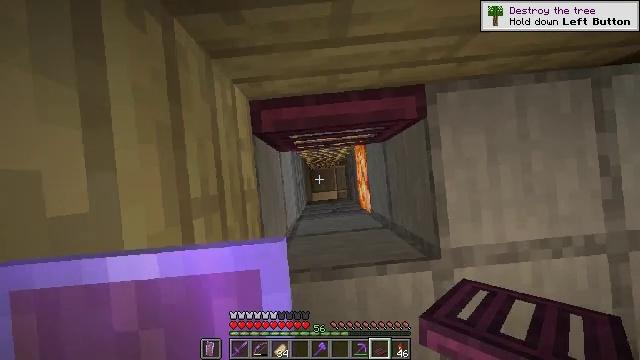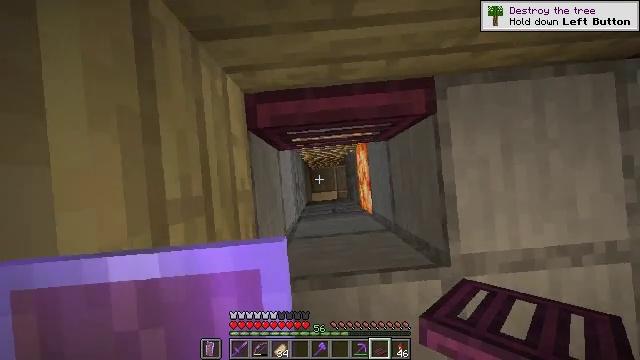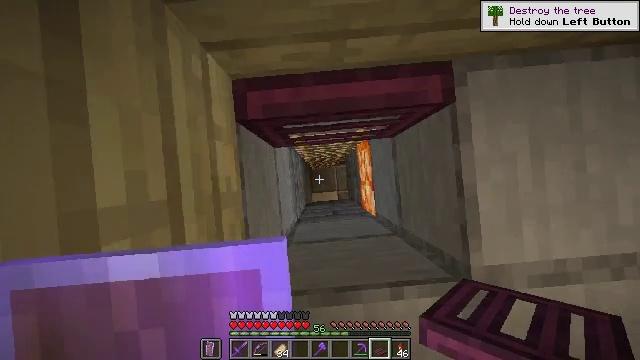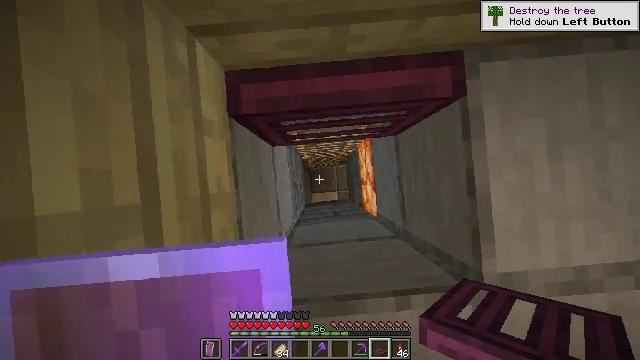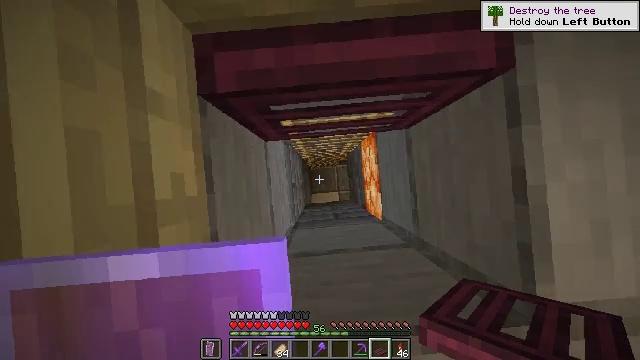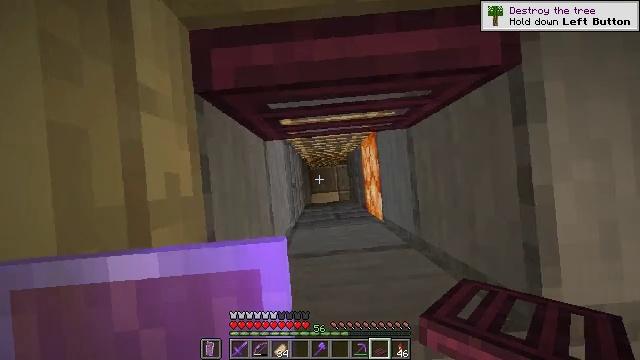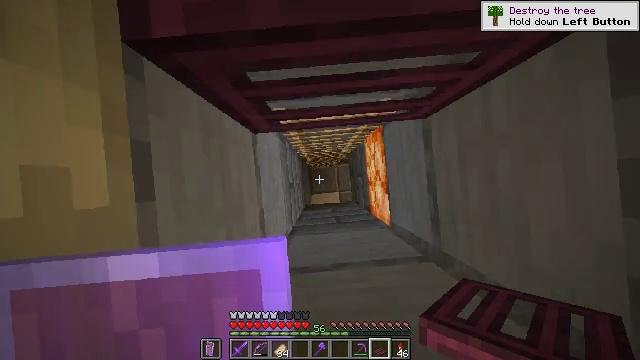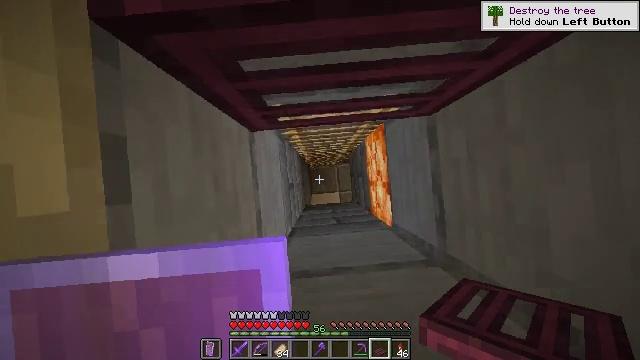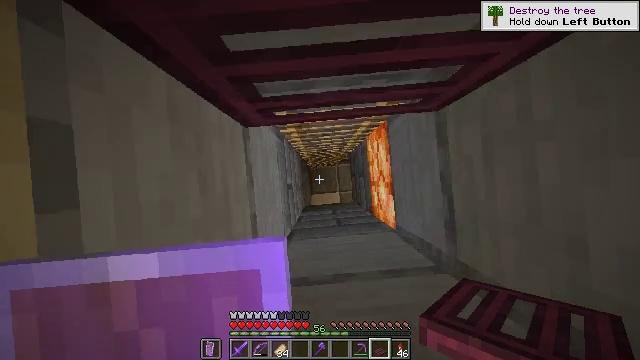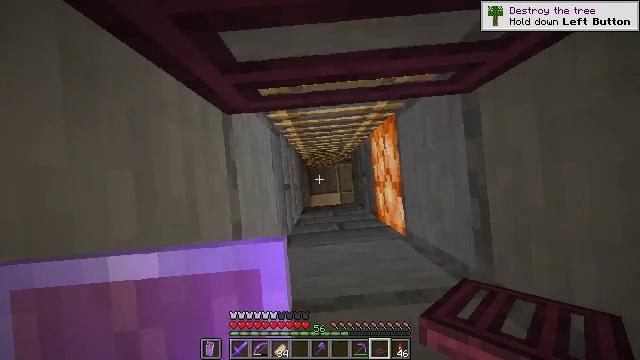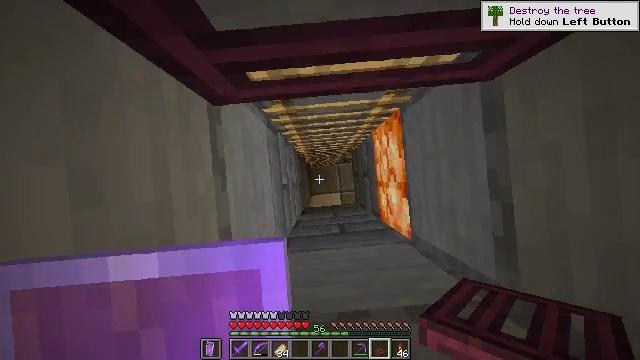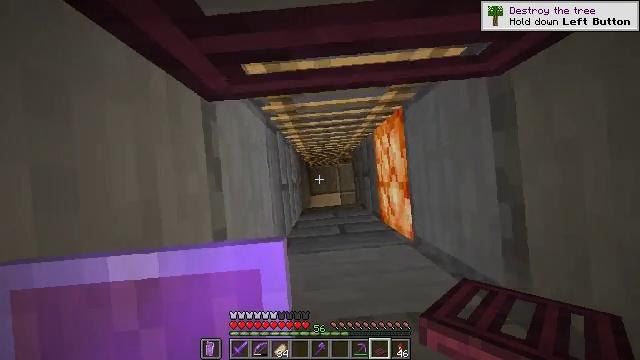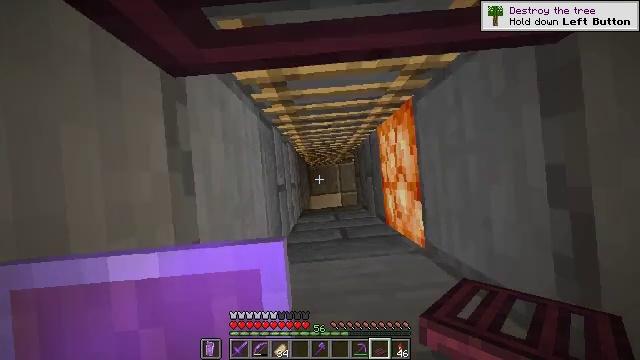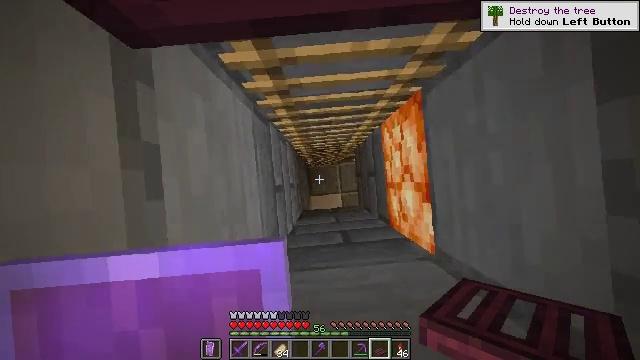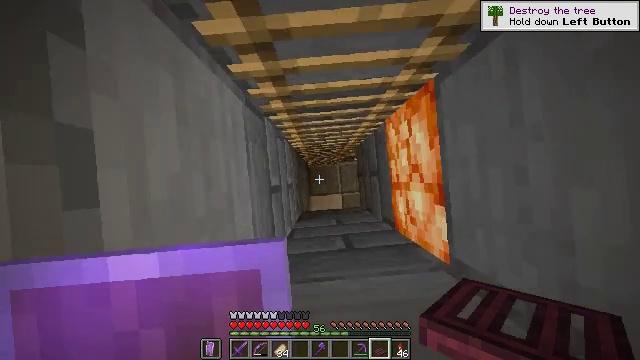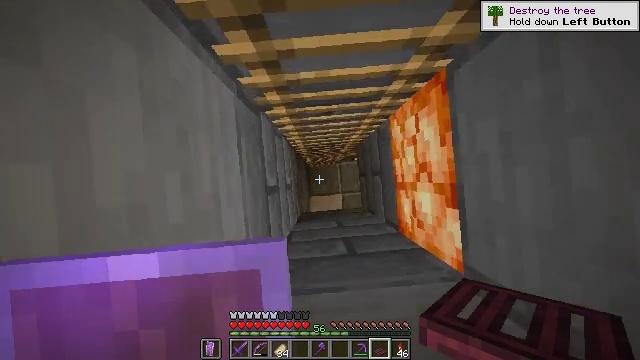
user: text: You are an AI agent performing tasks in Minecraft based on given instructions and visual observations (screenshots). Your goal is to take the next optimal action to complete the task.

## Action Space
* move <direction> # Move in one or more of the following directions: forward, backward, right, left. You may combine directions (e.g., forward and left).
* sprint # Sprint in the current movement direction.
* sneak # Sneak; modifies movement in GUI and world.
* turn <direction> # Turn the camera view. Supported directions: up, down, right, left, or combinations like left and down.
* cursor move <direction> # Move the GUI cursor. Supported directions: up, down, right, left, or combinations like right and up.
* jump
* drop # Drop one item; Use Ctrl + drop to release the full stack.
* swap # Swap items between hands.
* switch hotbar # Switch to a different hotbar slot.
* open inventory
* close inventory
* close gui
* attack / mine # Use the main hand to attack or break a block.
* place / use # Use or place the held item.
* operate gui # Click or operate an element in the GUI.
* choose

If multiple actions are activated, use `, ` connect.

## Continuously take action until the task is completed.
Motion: motion action
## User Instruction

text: Collect the ladder block.
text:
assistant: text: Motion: turn down
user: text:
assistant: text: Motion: no_op
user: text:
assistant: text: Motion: no_op
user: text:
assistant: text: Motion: no_op
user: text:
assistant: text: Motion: no_op
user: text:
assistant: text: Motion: no_op
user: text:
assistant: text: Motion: no_op
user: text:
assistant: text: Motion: no_op
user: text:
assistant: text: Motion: no_op
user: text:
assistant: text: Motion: no_op
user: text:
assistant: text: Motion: no_op
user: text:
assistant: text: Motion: no_op
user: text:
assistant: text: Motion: no_op
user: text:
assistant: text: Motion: no_op
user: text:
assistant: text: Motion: no_op
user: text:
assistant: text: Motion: no_op
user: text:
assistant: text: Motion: no_op
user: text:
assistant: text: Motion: no_op
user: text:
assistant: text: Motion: no_op
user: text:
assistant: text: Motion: no_op
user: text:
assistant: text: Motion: turn left and up
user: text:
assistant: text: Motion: turn up
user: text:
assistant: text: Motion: turn up
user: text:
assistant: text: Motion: turn up
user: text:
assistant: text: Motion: turn up
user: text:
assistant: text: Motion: turn up
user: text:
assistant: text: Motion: turn up
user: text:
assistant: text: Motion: turn left and up
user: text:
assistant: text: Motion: turn left and up
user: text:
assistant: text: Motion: move forward, turn up